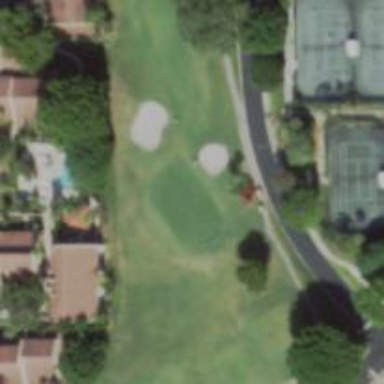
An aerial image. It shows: Golf hole.